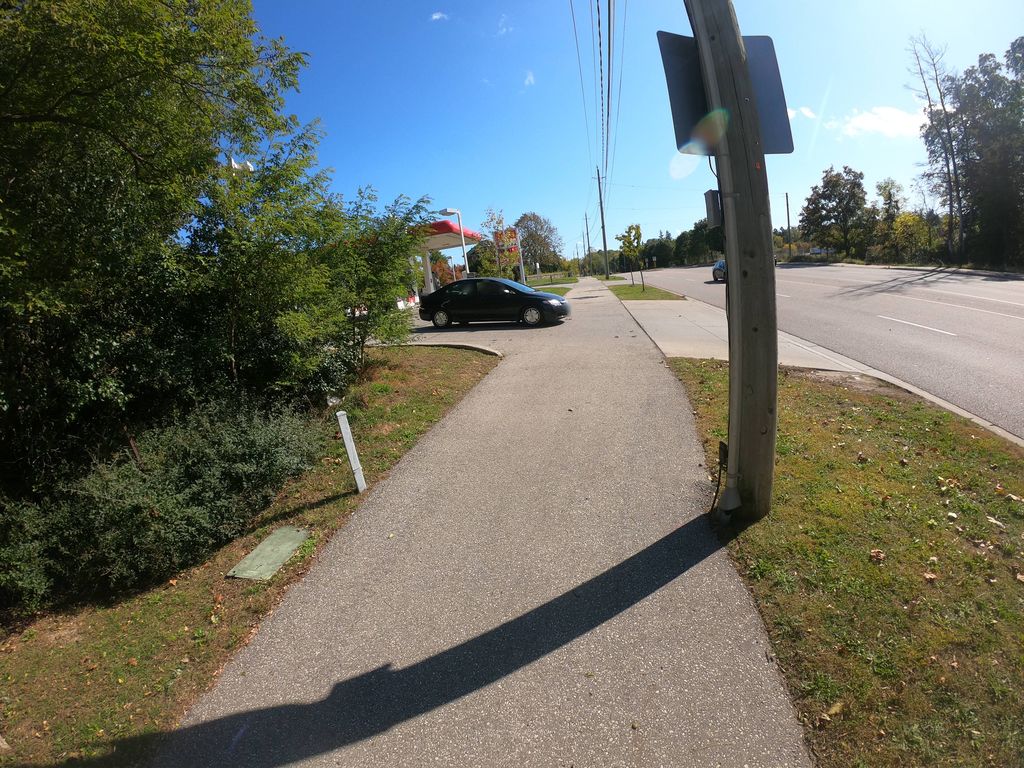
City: kitchener-waterloo